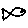
Label: fish